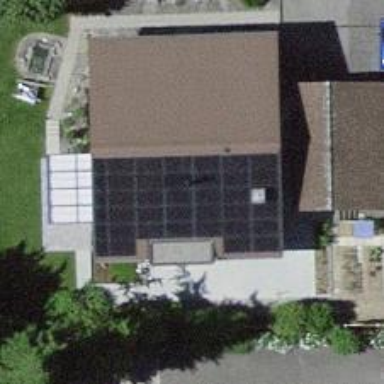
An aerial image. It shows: Solar power generator utilizing photovoltaic technology with solar photovoltaic panels.